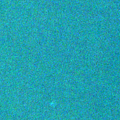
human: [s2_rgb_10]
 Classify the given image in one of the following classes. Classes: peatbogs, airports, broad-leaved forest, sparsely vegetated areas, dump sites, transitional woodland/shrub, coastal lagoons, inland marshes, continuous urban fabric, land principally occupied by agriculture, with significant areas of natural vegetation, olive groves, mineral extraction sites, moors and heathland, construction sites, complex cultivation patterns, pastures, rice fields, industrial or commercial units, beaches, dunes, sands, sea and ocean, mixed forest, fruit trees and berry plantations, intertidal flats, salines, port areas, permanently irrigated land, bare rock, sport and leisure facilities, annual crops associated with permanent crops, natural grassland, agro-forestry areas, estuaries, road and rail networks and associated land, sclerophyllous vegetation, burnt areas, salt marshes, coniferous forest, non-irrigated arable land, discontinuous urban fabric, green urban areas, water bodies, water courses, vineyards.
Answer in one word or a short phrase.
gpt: sea and ocean